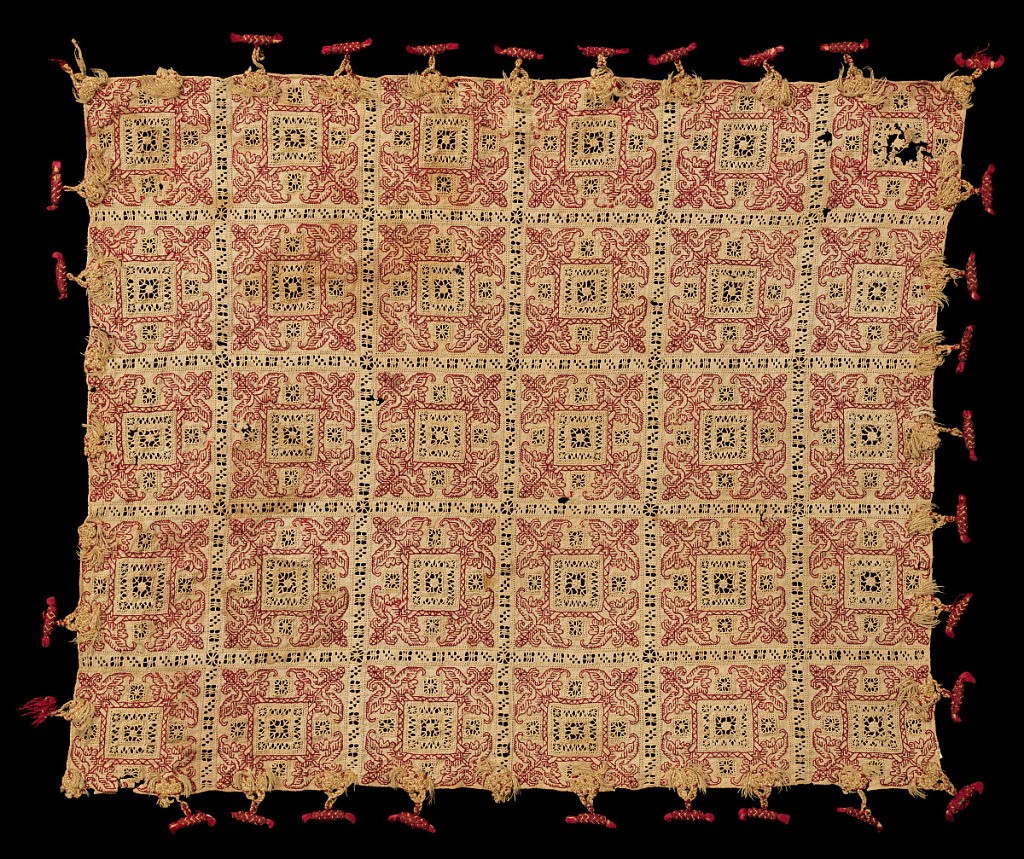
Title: Panel
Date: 17th century
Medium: silk and linen on linen Technique: embroidered on plain weave
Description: Panel of linen divided into squares by bands of drawn-work; each square ornamented by drawn-work and embroidery in red silk. Toggles of red and yellow silk are fastened at the edge of the pillow cover by braided ornaments of yellow silk. Stitches using silk: back for linear pattern. Withdrawn element work with overcasting and interlacing using silk.